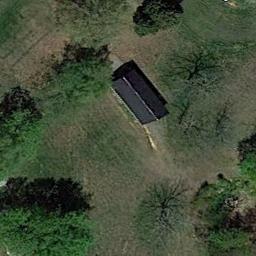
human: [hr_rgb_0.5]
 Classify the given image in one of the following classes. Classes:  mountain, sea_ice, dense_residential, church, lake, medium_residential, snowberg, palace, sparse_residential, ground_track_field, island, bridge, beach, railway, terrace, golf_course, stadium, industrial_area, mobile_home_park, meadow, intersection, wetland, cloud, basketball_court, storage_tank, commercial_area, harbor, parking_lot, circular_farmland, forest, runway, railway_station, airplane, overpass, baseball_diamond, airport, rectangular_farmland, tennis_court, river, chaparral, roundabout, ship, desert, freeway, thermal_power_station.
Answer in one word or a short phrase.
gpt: sparse_residential